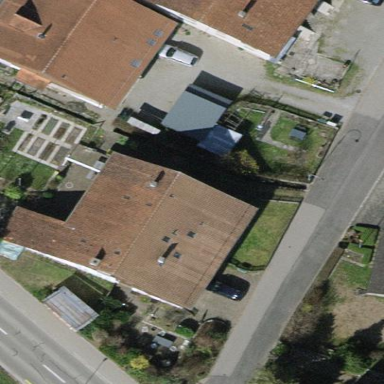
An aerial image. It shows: Terrace building.